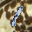
Label: 1